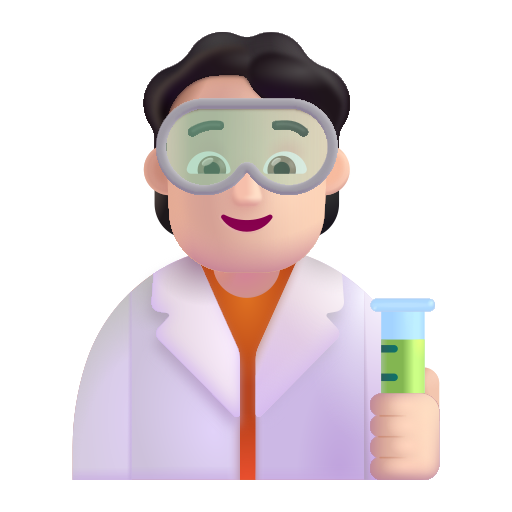
scientist color light